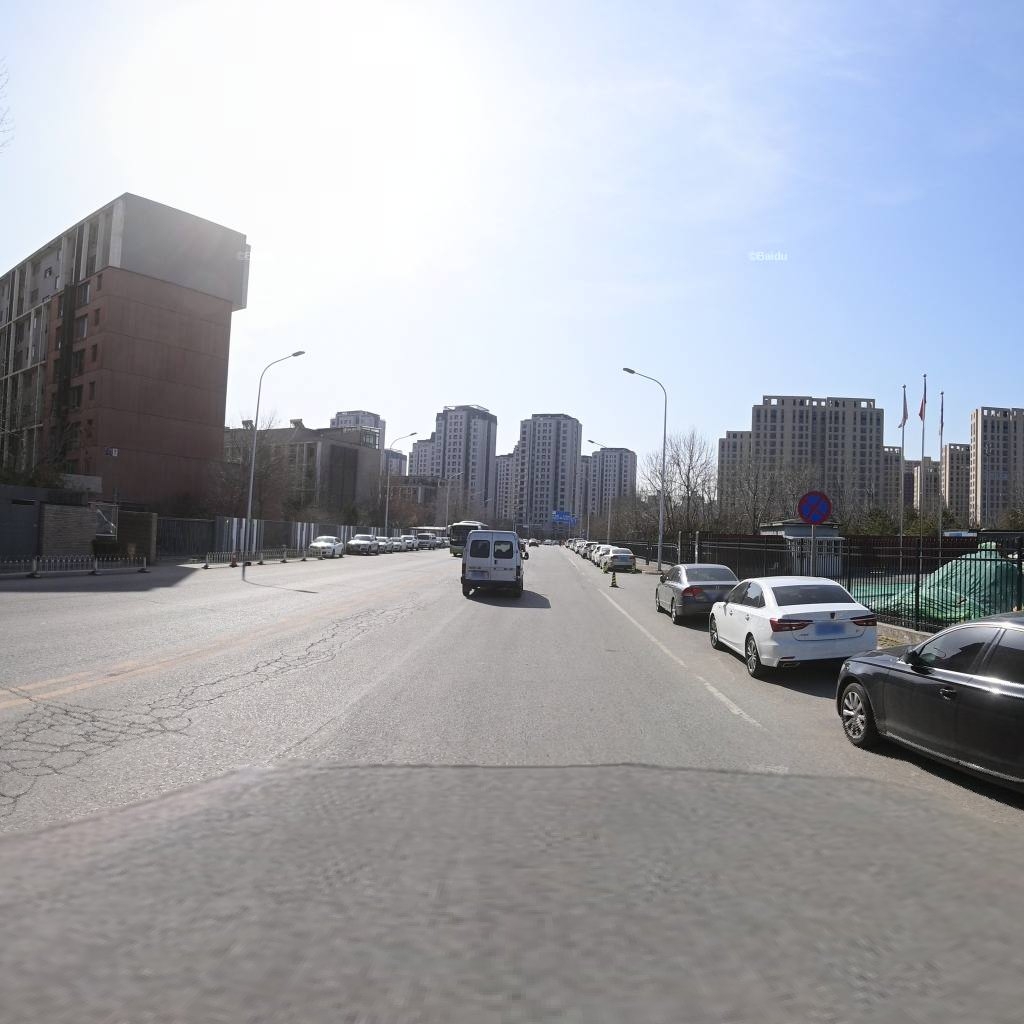
Region: Chaoyang
Road damage annotations: alligator crack